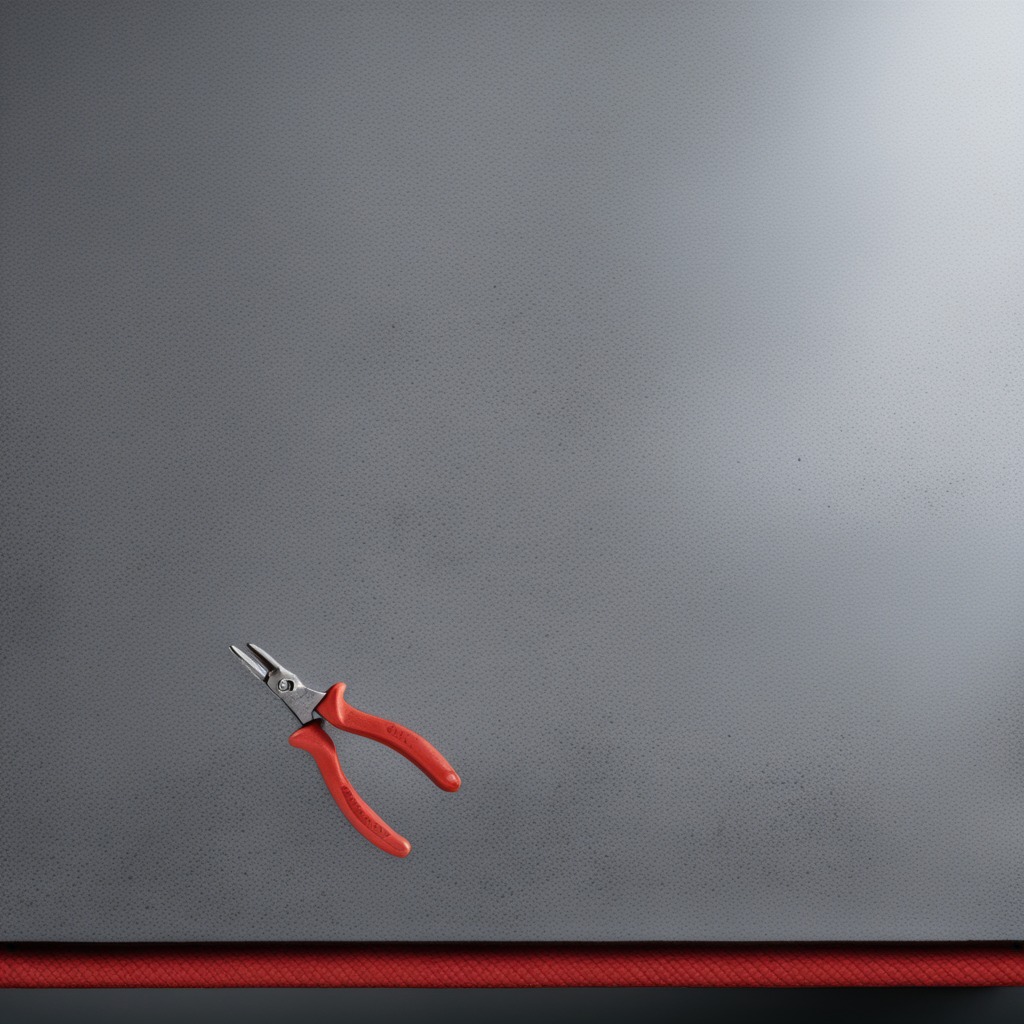
A plier is lying on the tabletop beneath the red rubber mat.